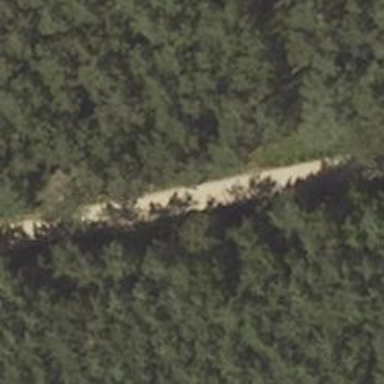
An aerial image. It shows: Paved track with grade 2 tracktype.